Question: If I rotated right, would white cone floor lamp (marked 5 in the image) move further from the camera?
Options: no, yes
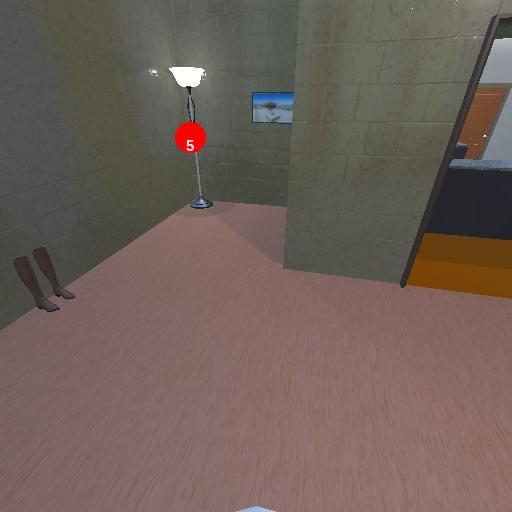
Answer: no